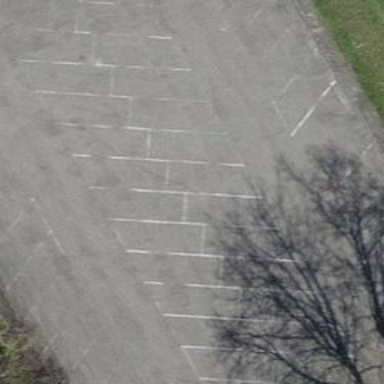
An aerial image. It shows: Parking area with asphalt surface.